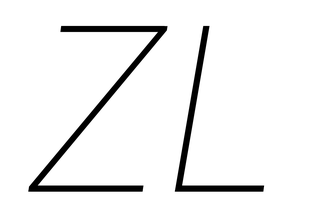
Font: Roboto-Italic_Thin_Italic